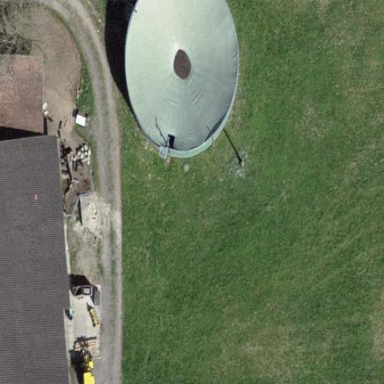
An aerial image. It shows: Storage tank that is man-made.